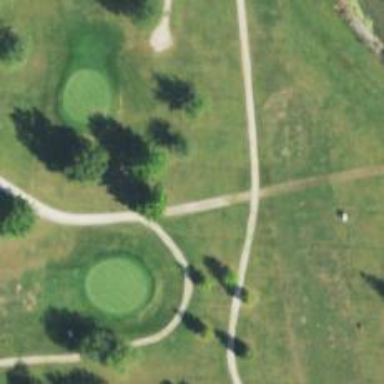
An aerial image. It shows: Path for both roads and golfers.